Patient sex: M
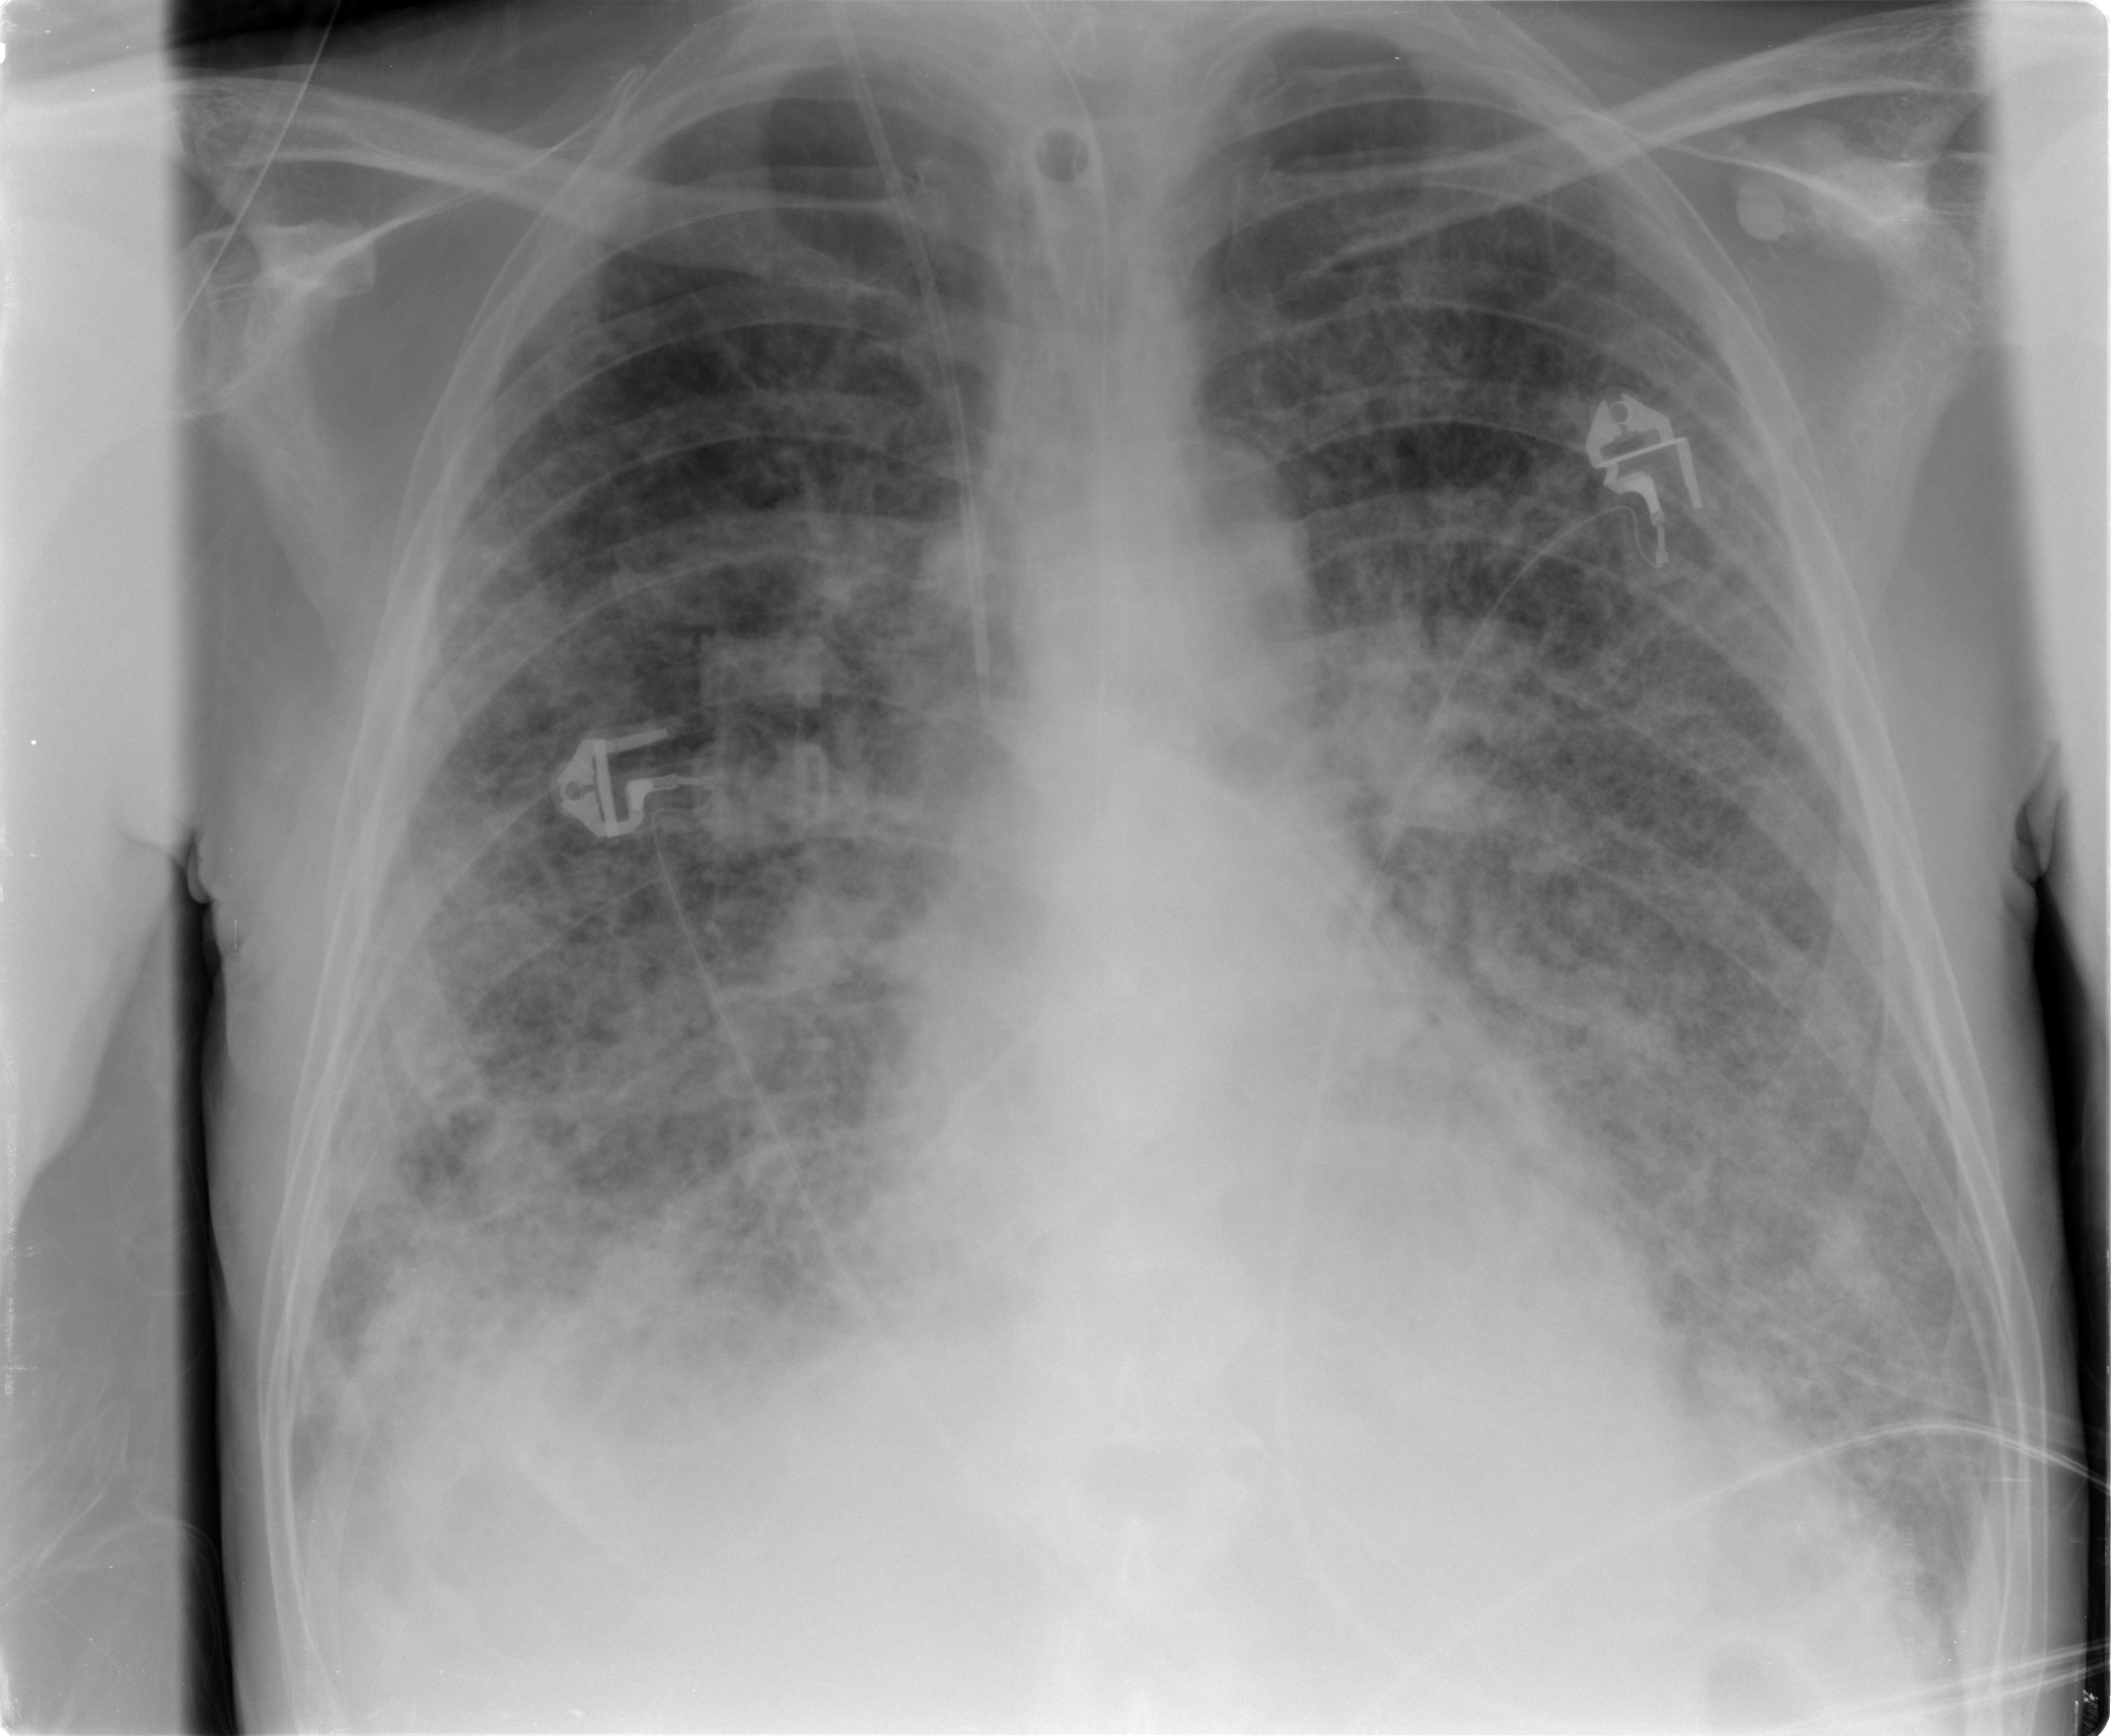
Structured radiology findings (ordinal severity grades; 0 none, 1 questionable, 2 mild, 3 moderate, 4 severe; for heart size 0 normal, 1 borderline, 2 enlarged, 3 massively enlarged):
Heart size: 1
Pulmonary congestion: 2
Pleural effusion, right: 2
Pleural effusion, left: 1
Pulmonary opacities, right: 4
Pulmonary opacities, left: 4
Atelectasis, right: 4
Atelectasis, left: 3